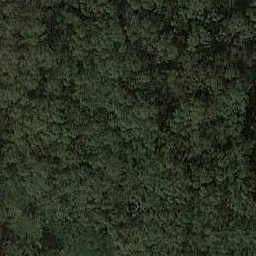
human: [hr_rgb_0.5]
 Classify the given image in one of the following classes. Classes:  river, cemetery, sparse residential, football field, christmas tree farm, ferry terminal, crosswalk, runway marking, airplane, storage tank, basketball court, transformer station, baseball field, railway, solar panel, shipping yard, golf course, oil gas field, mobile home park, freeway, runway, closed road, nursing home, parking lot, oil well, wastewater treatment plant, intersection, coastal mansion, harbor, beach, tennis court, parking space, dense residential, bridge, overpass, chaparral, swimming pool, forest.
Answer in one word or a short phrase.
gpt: forest